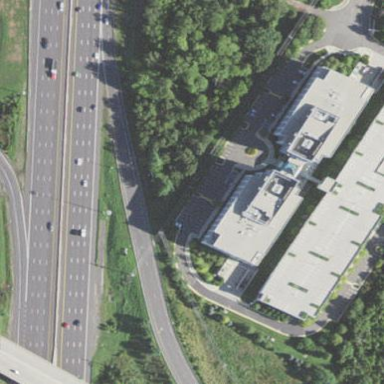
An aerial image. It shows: Office building.